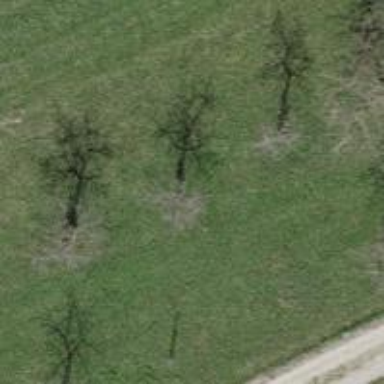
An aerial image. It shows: Row of trees in natural setting.